Chest X-ray:
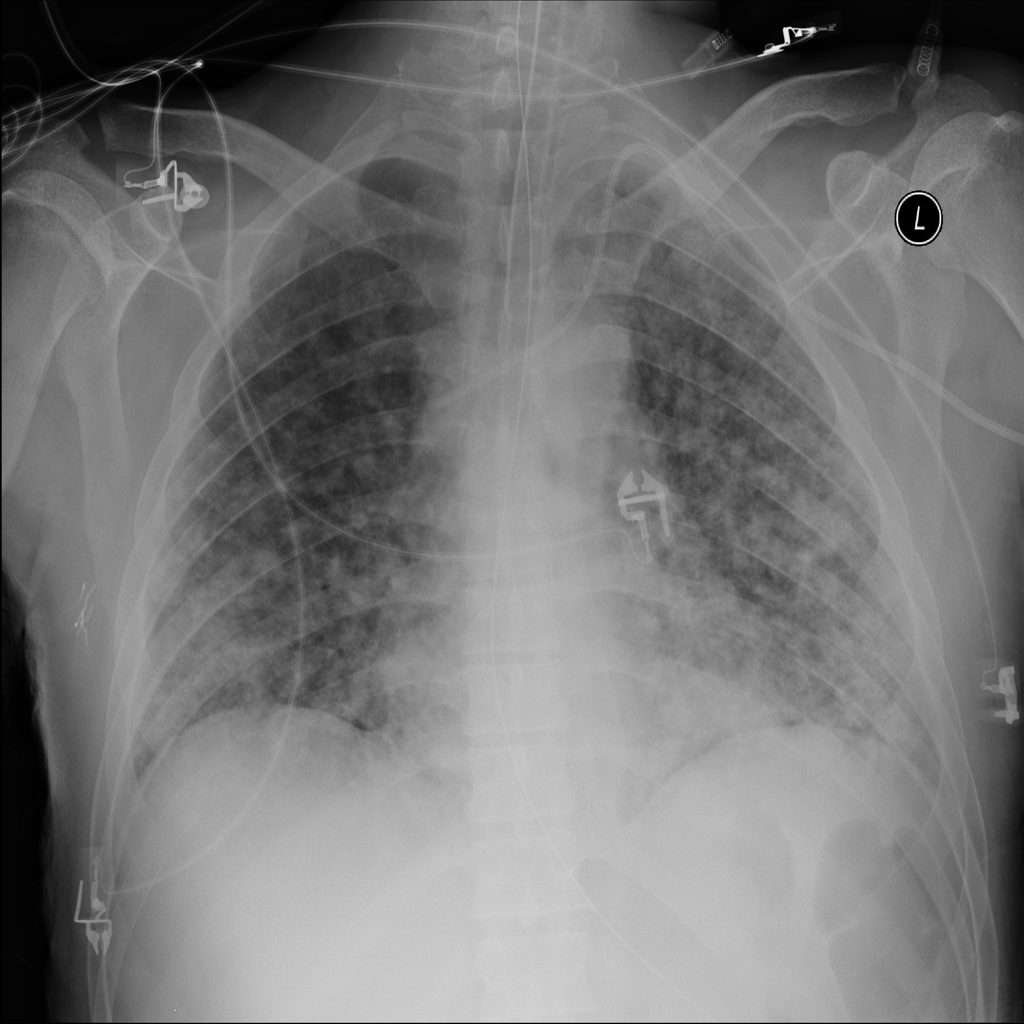
Findings: Effusion, Consolidation, Diffuse Nodule
No abnormal finding: no